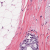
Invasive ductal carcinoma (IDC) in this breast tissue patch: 0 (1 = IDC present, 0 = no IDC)